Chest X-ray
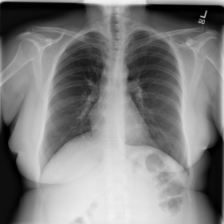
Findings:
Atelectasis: negative
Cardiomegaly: negative
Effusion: negative
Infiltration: negative
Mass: negative
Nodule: negative
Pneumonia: negative
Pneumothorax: negative
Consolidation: negative
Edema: negative
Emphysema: negative
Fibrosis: negative
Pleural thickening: negative
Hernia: negative